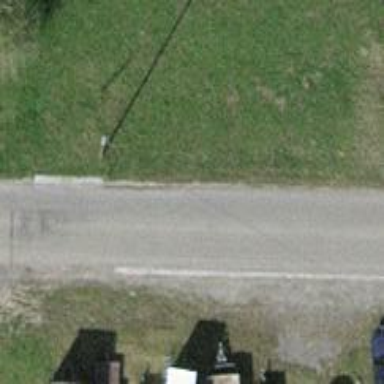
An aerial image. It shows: Unclassified road with paved surface.